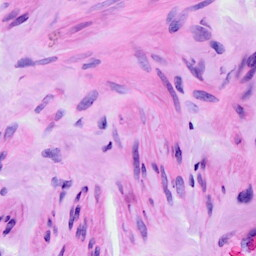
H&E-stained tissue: Ovarian